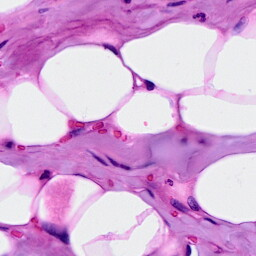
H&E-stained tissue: Breast